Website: crate-barrel
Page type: newsletter-management
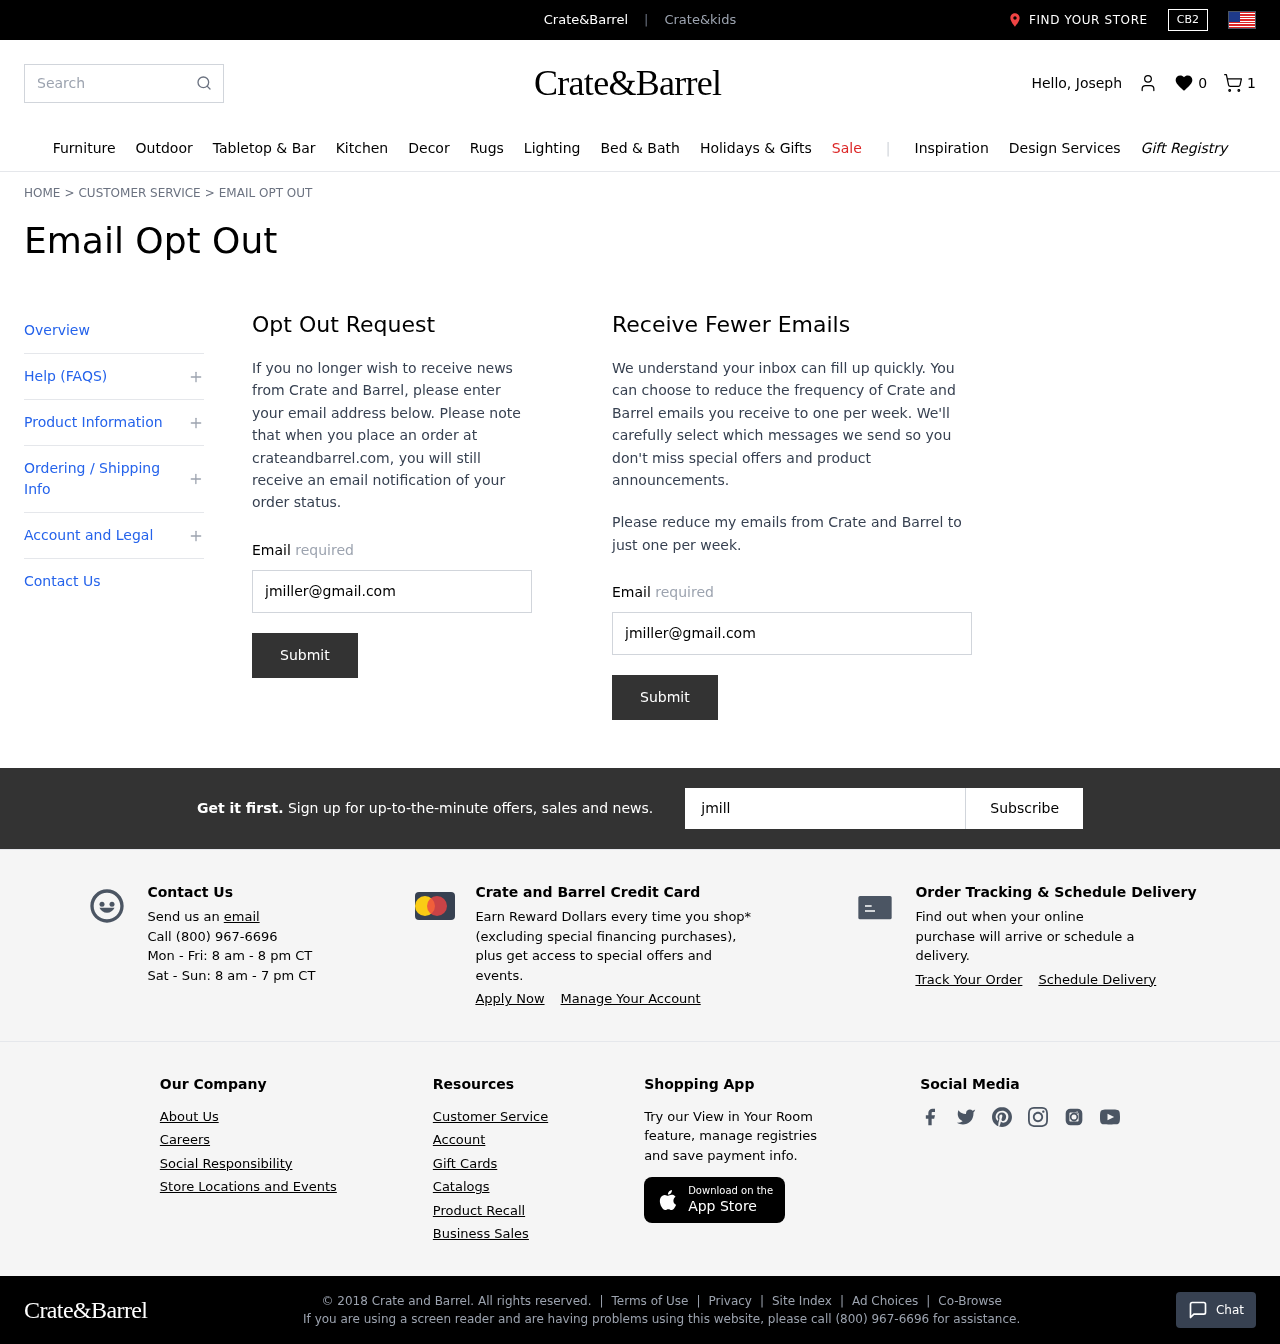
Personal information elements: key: PII_EMAIL
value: jmiller@gmail.com
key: PII_EMAIL2
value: jmiller@gmail.com
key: PII_EMAIL3
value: jmiller@gmail.com
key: PII_FIRSTNAME
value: Joseph
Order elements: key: ORDER_NUM_ITEMS
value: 1
Search elements: key: HEADER_SEARCH
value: Search
Other elements: key: WISHLIST_COUNT
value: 0